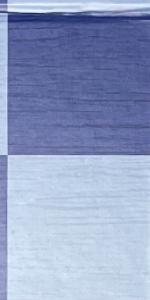
Label: Empty